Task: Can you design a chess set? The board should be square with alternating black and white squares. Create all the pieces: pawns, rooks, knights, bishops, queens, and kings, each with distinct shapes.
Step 4697:
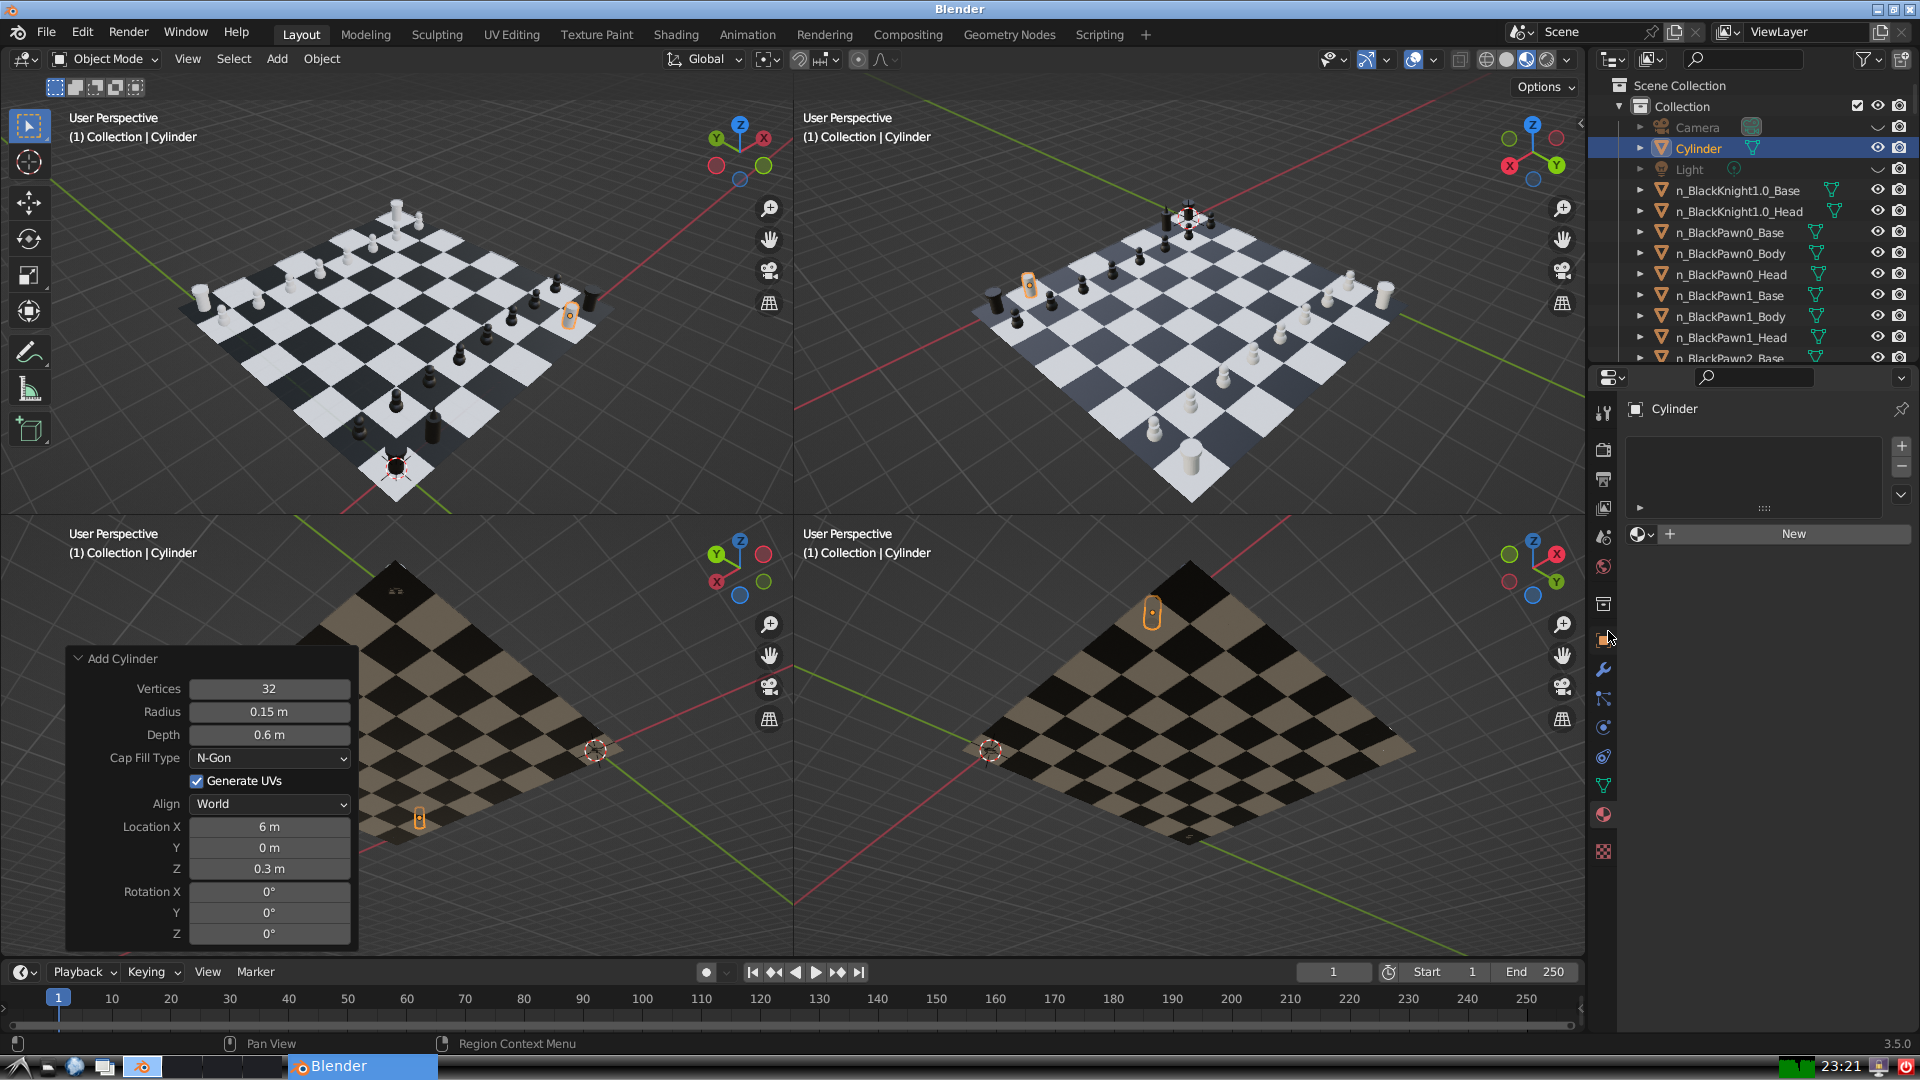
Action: click: no